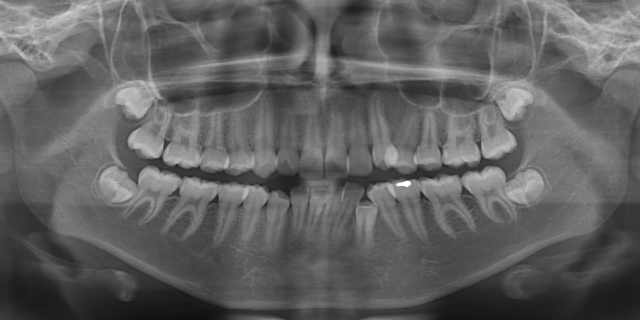
adult